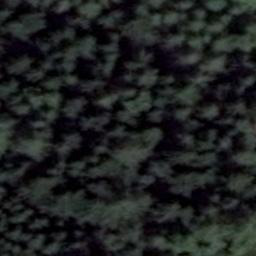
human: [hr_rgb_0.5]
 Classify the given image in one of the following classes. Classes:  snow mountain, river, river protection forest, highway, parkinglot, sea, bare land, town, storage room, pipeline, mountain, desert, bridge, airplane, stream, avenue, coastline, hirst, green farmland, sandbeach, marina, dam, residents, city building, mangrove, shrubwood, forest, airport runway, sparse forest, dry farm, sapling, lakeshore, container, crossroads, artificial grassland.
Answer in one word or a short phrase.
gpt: forest